Question: I am attempting to read and write from a simple Telnet server (Varnish) that needs authentication. This is done via a challenge phrase, to which I must supply the correct response.
I have a simple C# test that does something like this to get the challenge phrase (the server sends a bunch of lines, one of which contains the challenge):
'''
System.Net.Sockets.TcpClient clientSocket = new System.Net.Sockets.TcpClient();
clientSocket.Connect("1.2.3.4", 81);
byte[] inStream = new byte[65536];
NetworkStream serverStream = clientSocket.GetStream();
serverStream.Read(inStream, 0, (int)clientSocket.ReceiveBufferSize);
string returndata = System.Text.Encoding.ASCII.GetString(inStream);
var lines = returndata.Split('
');
var challenge = lines[1];
'''
I now have the challenge in 'challenge'.
To generate the correct response, I have to build some text and SHA256 it:
'''
var secret = "secretpassword";
var response = string.Format("{0}
{1}
{0}
", challenge, secret);
char[] chars = response.ToCharArray();
var bytes = Encoding.ASCII.GetBytes(response)
var sha = SHA256Managed.Create();
var crypto = sha.ComputeHash(bytes);
var hash = string.Empty;
foreach (byte bit in crypto)
{
hash += bit.ToString("x2");
}
'''
The end of all this is a SHA256 string.
The server expects me to send the phrase "auth " followed by the string, so I send this:
'''
var auth = string.Format("auth {0}
", hash);
byte[] outStream = System.Text.Encoding.ASCII.GetBytes(auth);
serverStream.Write(outStream, 0, outStream.Length);
serverStream.Flush();
returndata = System.Text.Encoding.ASCII.GetString(inStream);
'''
If I debug this by trying to connect via Telnet myself and then injecting the challenge phrase into my code, I can copy'n'paste the auth value into my telnet client and it works fine. It just doesn't work from my code, so I suspect the final "write to server" section is at fault.
Here's a sample of a working copy-and-paste using Putty. You can see on line 2 the challenge, and on line 5 where I send the response.

<URL>
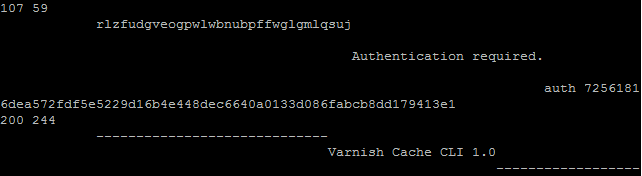
Answer: Okay, this was a ridiculous error on my part - nothing clever to do with Varnish, sockets, or anything worthwhile really.
I totally forgot to actually read the response from the auth token, so I was just checking the value of the original 'failed' result...
Last section should be:
'''
var auth = string.Format("auth {0}
", hash);
byte[] outStream = System.Text.Encoding.ASCII.GetBytes(auth);
serverStream.Write(outStream, 0, outStream.Length);
serverStream.Flush();
serverStream.Read(inStream, 0, (int)clientSocket.ReceiveBufferSize); // Don't forget to read the response!!
returndata = System.Text.Encoding.ASCII.GetString(inStream);
'''